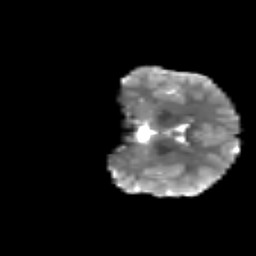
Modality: T2w
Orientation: coronal
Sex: male
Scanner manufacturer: siemens
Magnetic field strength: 3 T
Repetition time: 5 s
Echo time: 0.071 s